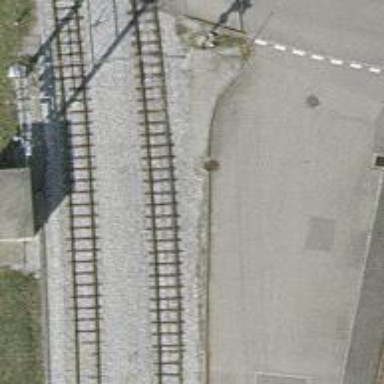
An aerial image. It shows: Disused railway yard with electrified contact lines.